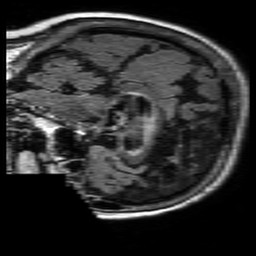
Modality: FLAIR
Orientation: sagittal
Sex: female
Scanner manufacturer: philips
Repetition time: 11 s
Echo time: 0.125 s